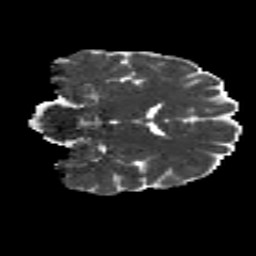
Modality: MD
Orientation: coronal
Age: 28
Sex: male
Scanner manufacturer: siemens
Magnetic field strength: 3 T
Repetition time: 8.8 s
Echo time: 0.085 s